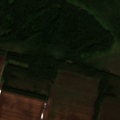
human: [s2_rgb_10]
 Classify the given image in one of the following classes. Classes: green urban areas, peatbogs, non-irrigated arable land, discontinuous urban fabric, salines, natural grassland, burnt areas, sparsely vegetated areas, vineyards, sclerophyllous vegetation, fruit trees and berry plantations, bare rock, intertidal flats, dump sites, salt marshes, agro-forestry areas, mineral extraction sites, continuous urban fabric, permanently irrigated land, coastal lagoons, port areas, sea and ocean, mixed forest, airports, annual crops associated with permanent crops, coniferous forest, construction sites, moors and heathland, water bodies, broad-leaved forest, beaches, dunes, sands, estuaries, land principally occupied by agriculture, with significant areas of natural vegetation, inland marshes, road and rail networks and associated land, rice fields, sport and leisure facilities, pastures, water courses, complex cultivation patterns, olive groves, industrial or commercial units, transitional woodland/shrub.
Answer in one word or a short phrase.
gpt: coniferous forest, mixed forest, transitional woodland/shrub, peatbogs